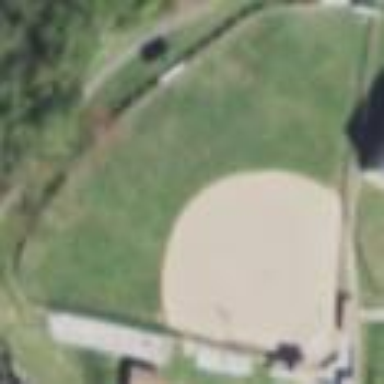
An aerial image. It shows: Baseball pitch for leisure land activities.